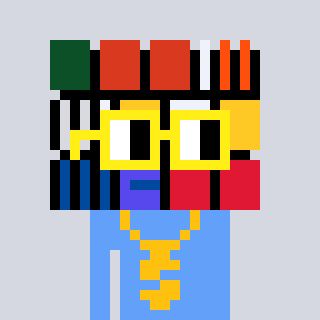
a pixel art character with square yellow glasses, a abstract-shaped head and a blue-colored body on a cool background